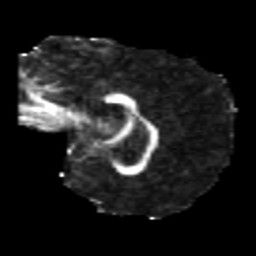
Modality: FA
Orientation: sagittal
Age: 22
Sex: female
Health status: healthy
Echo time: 0.074 s